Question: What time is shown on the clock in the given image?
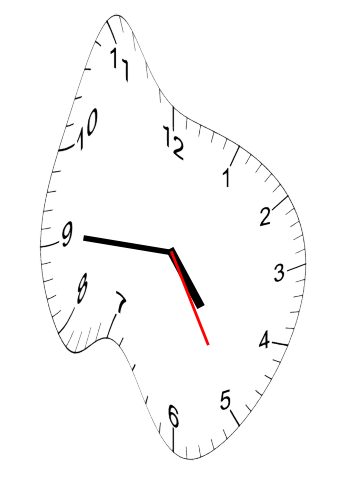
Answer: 04:45:25